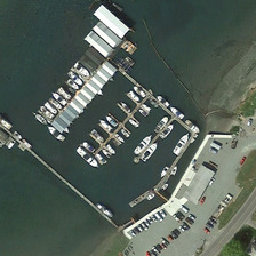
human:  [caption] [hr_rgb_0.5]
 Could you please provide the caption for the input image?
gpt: There are many boats in the port.

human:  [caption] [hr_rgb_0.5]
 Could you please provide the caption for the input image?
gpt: There are a lot of ships on the dock

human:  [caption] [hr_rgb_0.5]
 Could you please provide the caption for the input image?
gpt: There are many ships in the harbor.

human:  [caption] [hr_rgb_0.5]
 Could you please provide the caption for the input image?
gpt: There are many ships in the port.

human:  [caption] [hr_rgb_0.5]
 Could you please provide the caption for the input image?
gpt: There are many ships in the port.